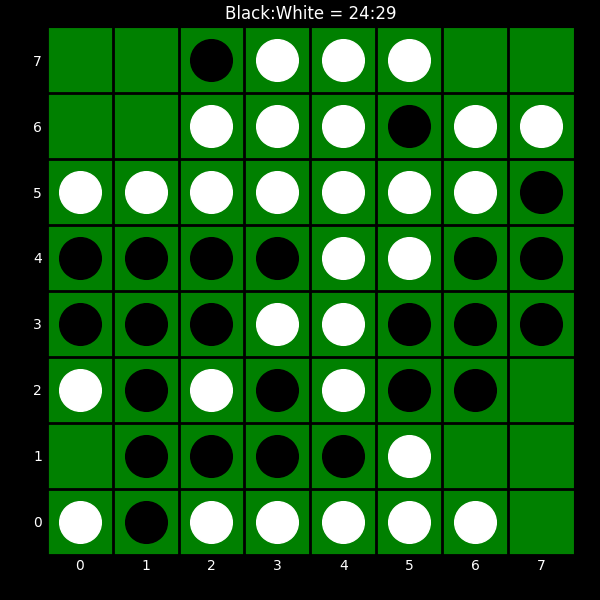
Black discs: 24
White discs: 29